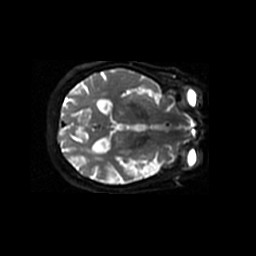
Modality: ADC
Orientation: axial
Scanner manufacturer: ge
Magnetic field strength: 1.5 T
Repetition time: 8 s
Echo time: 0.0802 s